Question: I am creating 'JFreeChart' by following method:
'''
chart = ChartFactory.createBarChart3D
("", // chart title
"", // domain axis label
"",
dataset, // data
PlotOrientation.HORIZONTAL, // orientation
false, // include legend
true, // tooltips?
false // URLs?
);
'''

My dataset contains UTF-8 characters including chinese,japanese,hindi..etc.
so in tables data under the graph it shows data properly whatever language it comes in.
But in case of graph it is showing Just square brackets..
Please help me how can i solve this problem?
Thanks in advance,
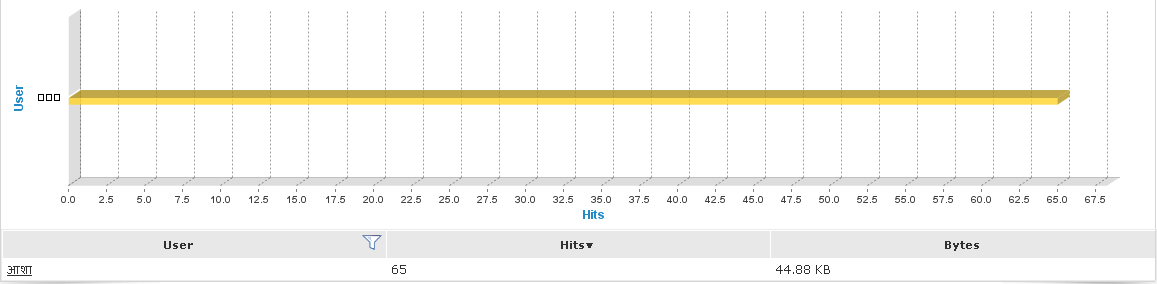
Answer: You need to use a font that has glyphs for those characters, otherwise the system will just render them as empty box placeholders.